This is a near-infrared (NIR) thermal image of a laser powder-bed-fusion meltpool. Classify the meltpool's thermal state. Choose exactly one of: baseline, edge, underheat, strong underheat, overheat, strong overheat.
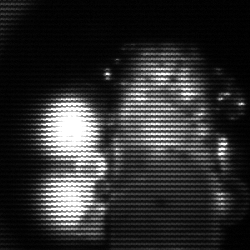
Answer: strong underheat